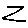
Label: zigzag